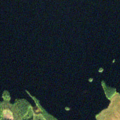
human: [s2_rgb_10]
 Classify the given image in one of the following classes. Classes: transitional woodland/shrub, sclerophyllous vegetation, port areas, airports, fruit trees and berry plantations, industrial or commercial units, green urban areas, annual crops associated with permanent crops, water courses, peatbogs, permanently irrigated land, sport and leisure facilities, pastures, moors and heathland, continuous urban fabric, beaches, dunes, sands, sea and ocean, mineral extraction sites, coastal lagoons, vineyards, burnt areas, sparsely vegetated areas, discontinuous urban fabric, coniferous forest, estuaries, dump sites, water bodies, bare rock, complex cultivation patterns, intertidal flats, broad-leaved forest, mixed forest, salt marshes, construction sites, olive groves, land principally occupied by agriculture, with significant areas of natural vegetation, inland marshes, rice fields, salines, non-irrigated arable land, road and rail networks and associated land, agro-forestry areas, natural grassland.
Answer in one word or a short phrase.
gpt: coniferous forest, mixed forest, peatbogs, water bodies